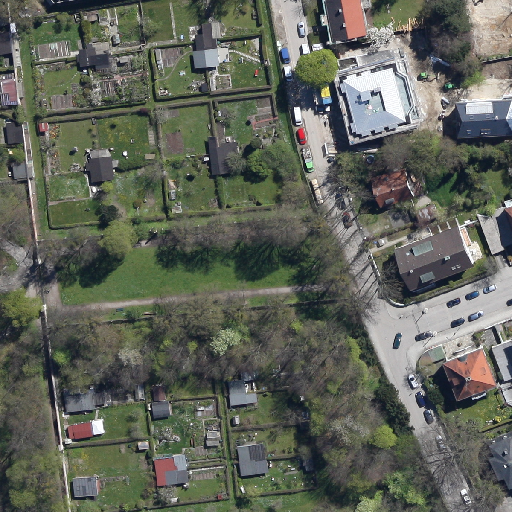
Referring expression: light-duty vehicle in the parking area